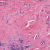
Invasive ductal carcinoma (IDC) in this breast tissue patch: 0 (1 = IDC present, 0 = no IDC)